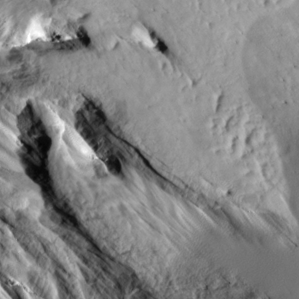
Label: non_frost